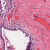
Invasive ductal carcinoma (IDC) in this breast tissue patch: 0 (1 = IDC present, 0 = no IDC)